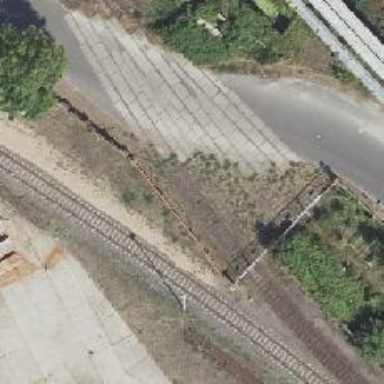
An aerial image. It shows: Railway yard used for servicing trains.